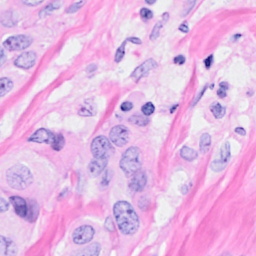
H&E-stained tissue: Breast